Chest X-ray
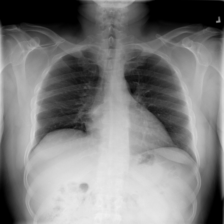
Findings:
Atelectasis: negative
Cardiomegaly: negative
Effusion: negative
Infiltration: positive
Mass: negative
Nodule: negative
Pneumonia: negative
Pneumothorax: negative
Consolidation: negative
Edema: negative
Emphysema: negative
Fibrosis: negative
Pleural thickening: negative
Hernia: negative